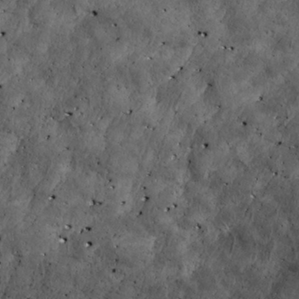
Label: non_frost